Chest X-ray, PA view. Patient: 12 years old, sex M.
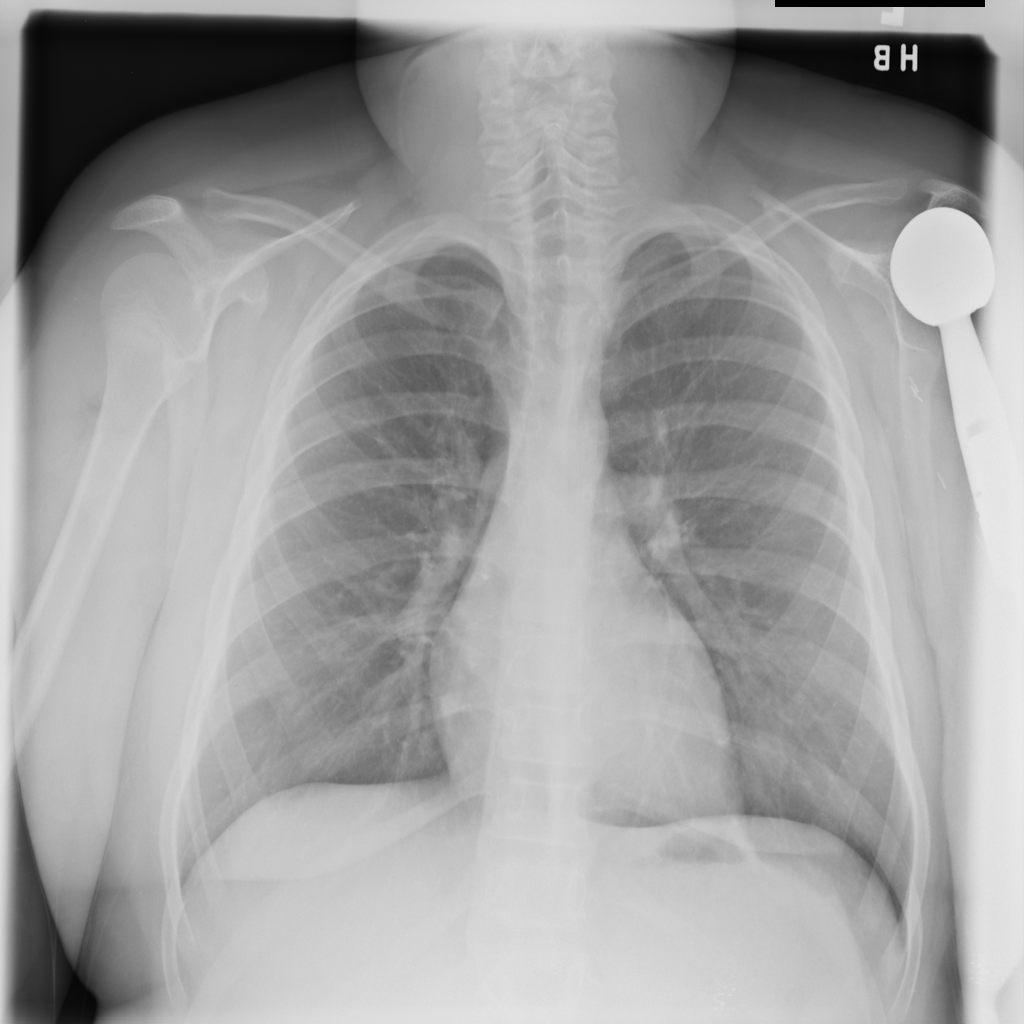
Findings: No Finding